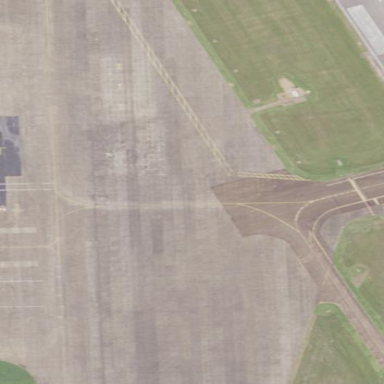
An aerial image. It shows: Apron at the airport.